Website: lowes
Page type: customer-info-address
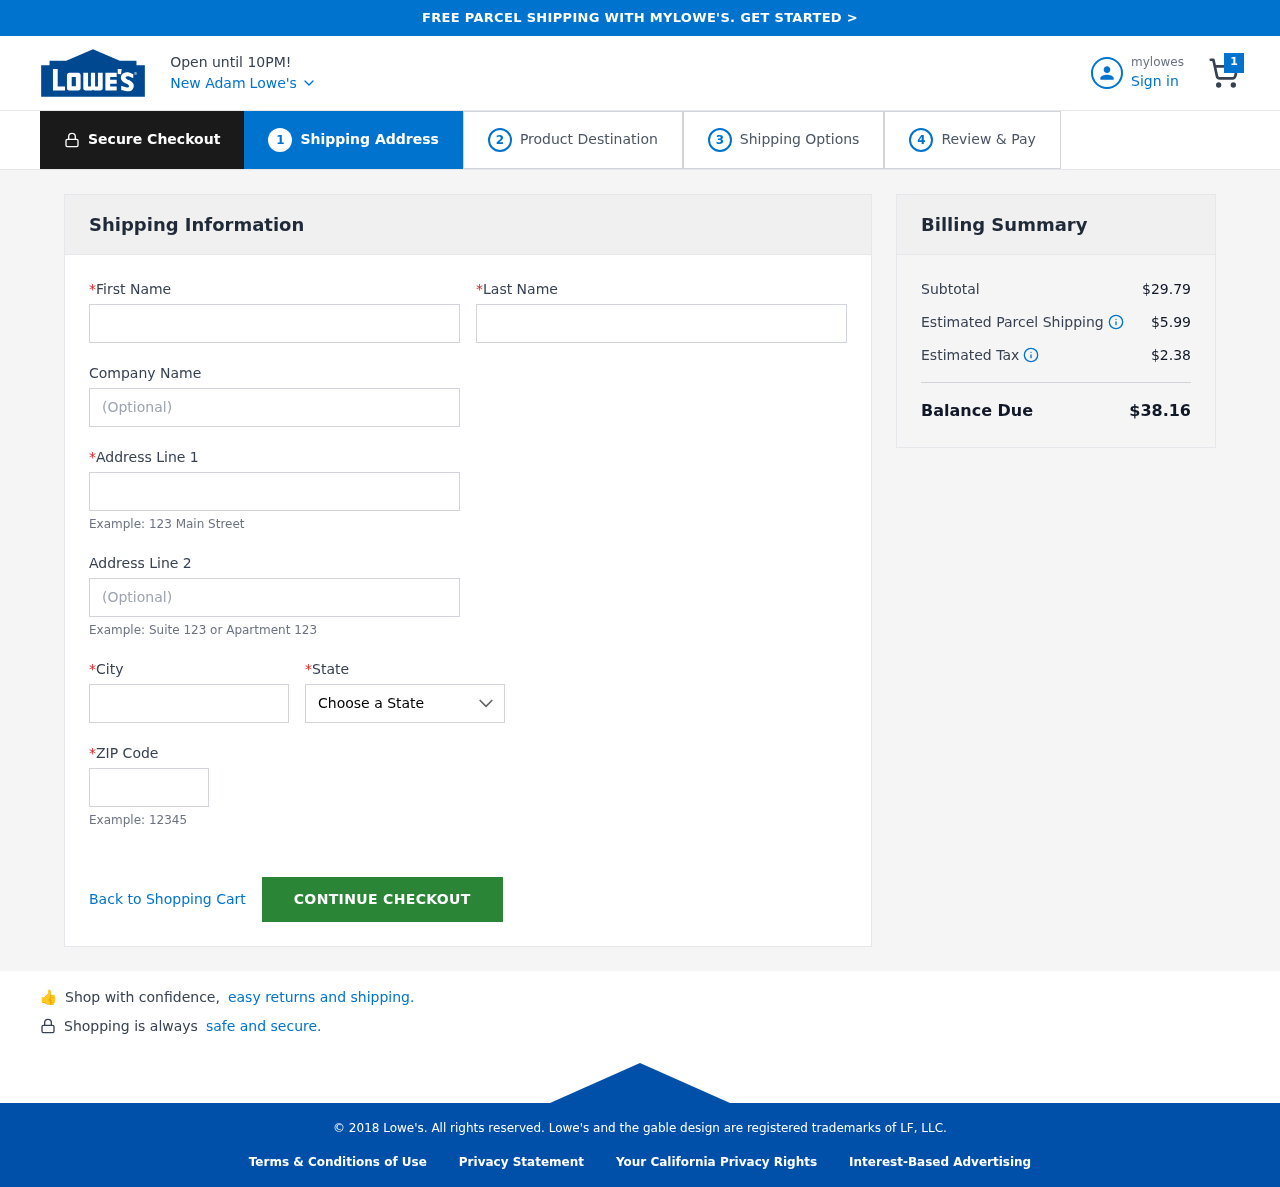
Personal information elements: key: PII_CITY
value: New Adam
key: PII_FIRSTNAME
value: Andrew
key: PII_LASTNAME
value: Bryant
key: PII_POSTCODE
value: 86661
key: PII_STATE
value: Virginia
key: PII_STREET
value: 986 Donna Gateway Suite 040
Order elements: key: ORDER_NUM_ITEMS
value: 1
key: ORDER_SUBTOTAL
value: $29.79
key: ORDER_SHIPPING_COST
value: $5.99
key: ORDER_TAX
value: $2.38
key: ORDER_TOTAL
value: $38.16